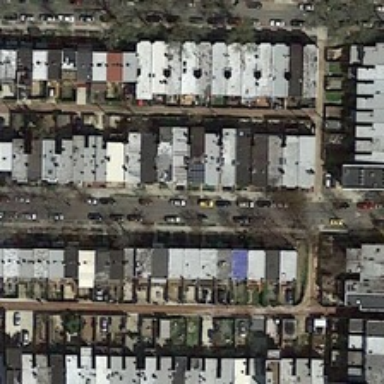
Many buildings are in two sides of a road .